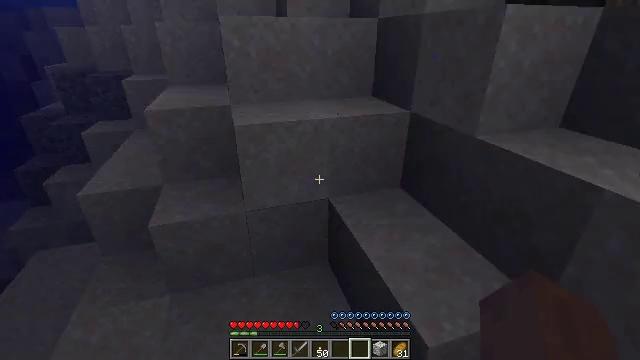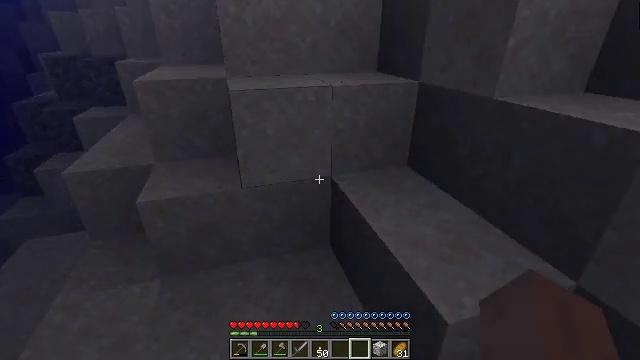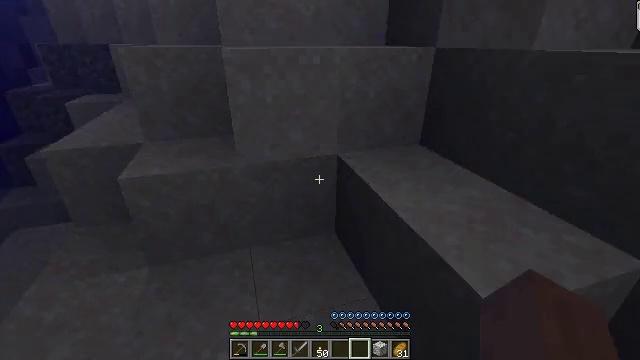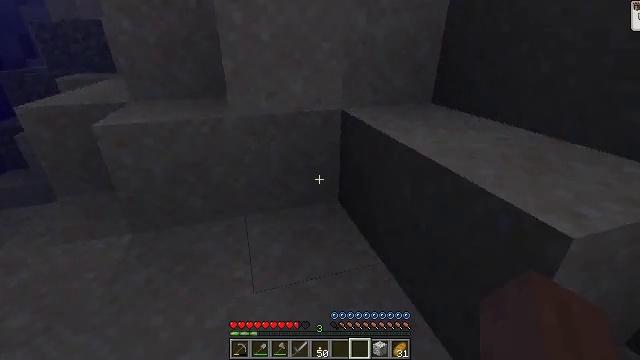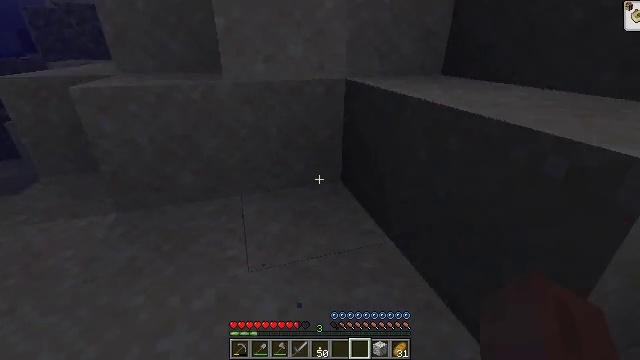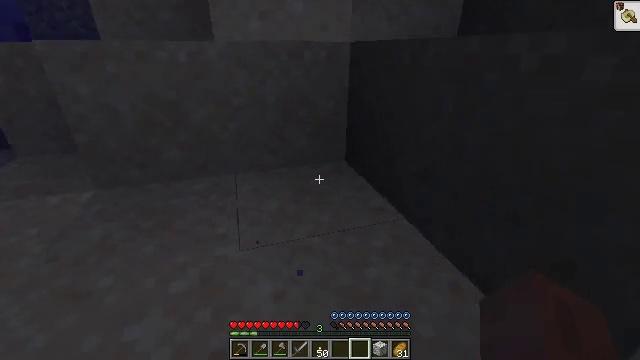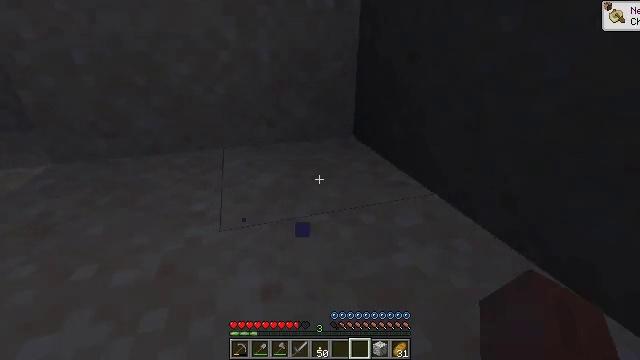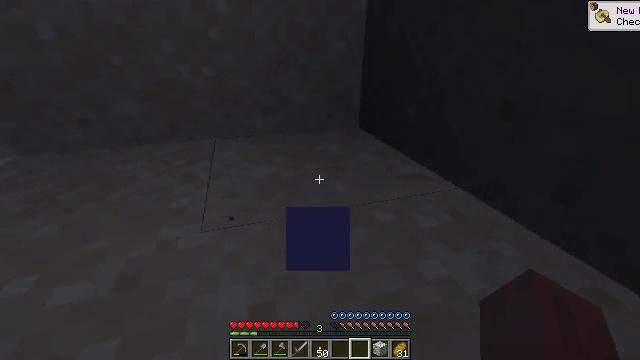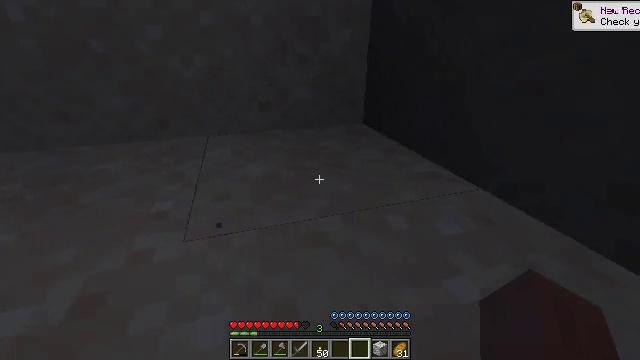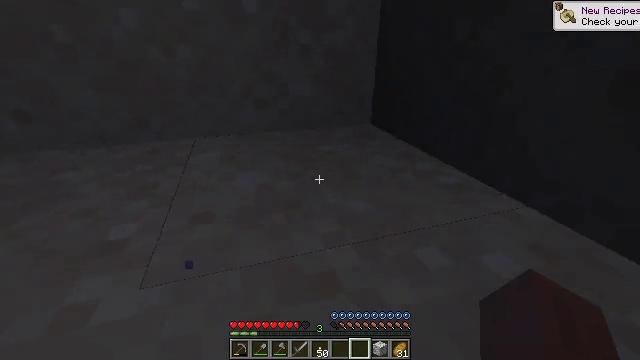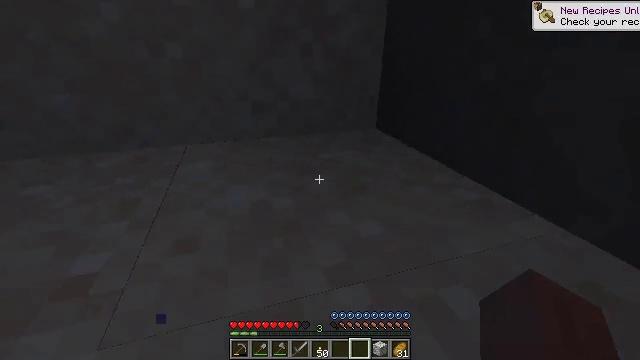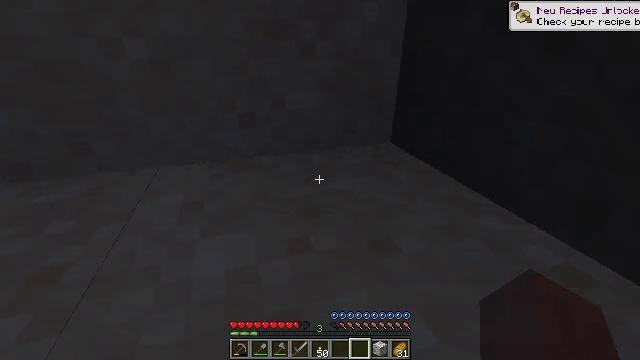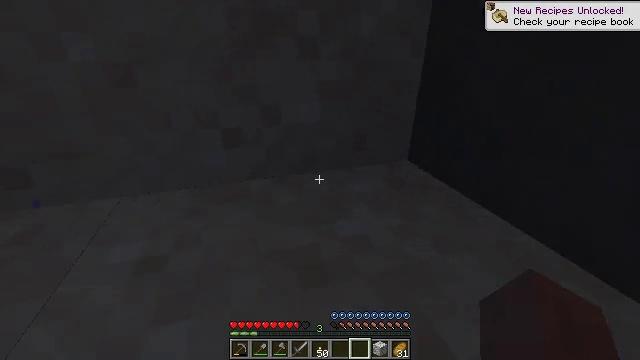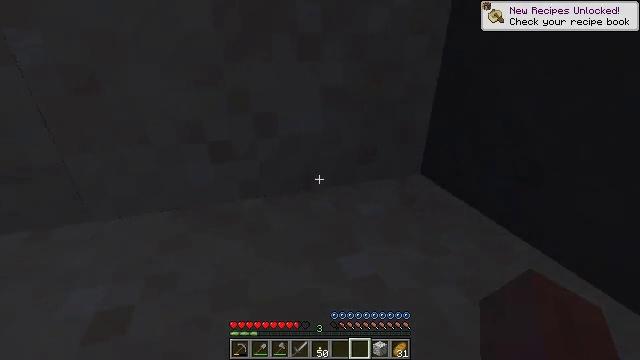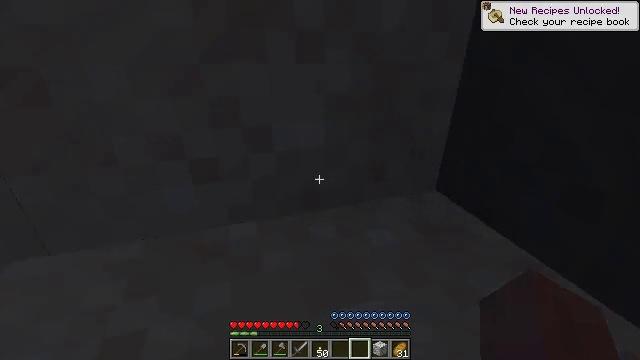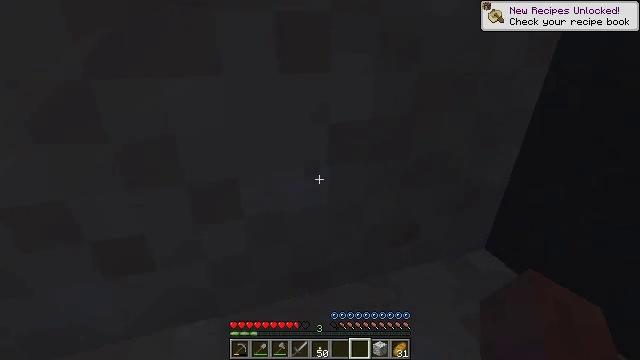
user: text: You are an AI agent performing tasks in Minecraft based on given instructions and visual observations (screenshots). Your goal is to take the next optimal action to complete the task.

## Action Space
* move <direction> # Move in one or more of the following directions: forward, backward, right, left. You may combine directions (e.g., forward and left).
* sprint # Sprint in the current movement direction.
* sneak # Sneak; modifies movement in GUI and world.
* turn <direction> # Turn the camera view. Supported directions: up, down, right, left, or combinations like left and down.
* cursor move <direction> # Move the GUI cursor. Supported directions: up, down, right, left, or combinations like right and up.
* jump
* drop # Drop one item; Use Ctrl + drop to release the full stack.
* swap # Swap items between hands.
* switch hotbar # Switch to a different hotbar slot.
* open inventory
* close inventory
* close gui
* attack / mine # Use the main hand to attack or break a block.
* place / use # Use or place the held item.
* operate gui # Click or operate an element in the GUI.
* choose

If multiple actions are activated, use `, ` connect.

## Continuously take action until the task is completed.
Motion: motion action
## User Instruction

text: Recycle the jungle button.
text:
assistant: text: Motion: move forward, sprint
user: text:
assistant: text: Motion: move forward, sprint
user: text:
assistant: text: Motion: move forward, sprint
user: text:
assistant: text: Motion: move forward, sprint
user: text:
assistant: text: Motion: move forward, sprint
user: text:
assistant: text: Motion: move forward, sprint, jump
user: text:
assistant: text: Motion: move forward, sprint, jump
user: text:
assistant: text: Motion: move forward, sprint, jump
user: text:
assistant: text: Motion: move forward, sprint, jump
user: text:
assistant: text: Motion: move forward, sprint, jump
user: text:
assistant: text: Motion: move forward, sprint, jump
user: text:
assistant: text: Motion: move forward, sprint, jump
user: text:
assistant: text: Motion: move forward, sprint, jump
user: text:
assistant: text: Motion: move forward, sprint, jump
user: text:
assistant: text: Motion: move forward, sprint, jump
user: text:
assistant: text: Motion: move forward, sprint, jump
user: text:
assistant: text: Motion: move forward, sprint, jump
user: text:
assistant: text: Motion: move forward, sprint, jump
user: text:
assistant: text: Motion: move forward, sprint, jump
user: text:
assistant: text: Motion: move forward, sprint, jump
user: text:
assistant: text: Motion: move forward, sprint, jump
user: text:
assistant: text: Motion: move forward, sprint, jump
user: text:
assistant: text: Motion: move forward, sprint, jump
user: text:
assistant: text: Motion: move forward, sprint, jump
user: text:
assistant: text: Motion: move forward, sprint, jump
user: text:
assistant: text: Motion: move forward, sprint, jump
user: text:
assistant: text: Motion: move forward, sprint, jump
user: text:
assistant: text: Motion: move forward, jump
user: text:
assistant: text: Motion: jump
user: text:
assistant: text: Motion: jump